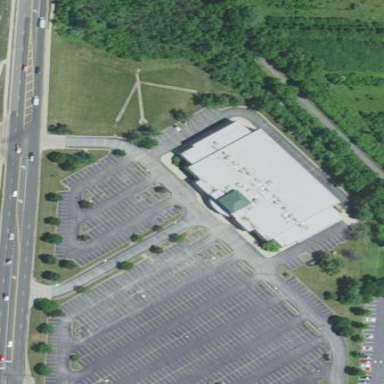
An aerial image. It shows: Retail area.